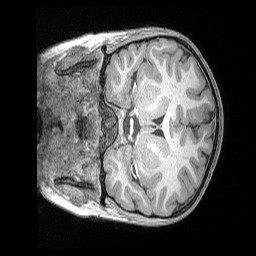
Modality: T1w
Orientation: coronal
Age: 7
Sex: male
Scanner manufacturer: siemens
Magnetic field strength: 3 T
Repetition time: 2.53 s
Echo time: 0.00164 s